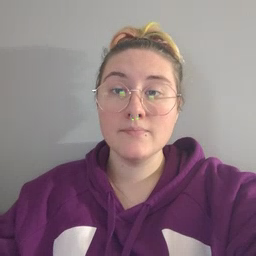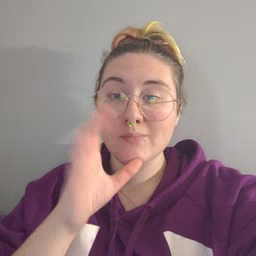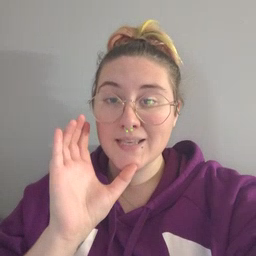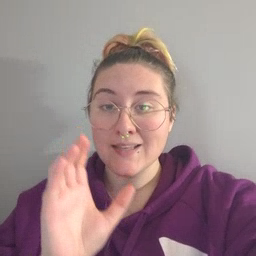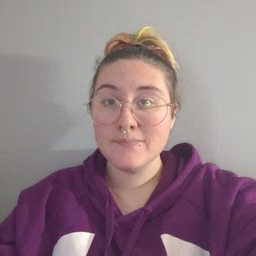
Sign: drink